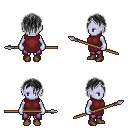
a pixel art fantasy rpg character, female body template, dark elf, purple skin, maroon tunic, magenta pants, gray bangs hairstyle, brown shoes, spear, four views (front, back, left, right), 2x2 character sprite sheet, small pixel art, hard edges, no anti-aliasing